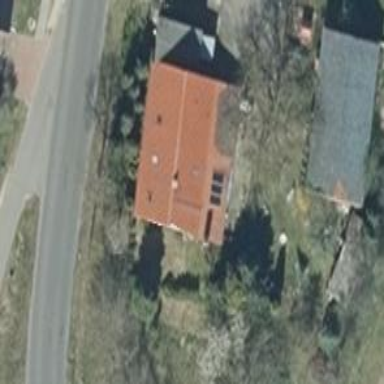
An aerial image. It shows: Residential building with gabled roof oriented along and colored red.